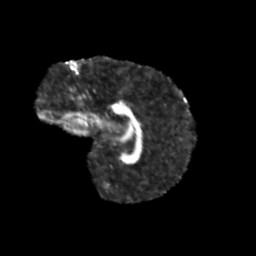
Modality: FA
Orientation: sagittal
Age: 10
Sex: male
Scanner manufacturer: siemens
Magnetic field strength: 3 T
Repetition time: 3.8 s
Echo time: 0.07 s